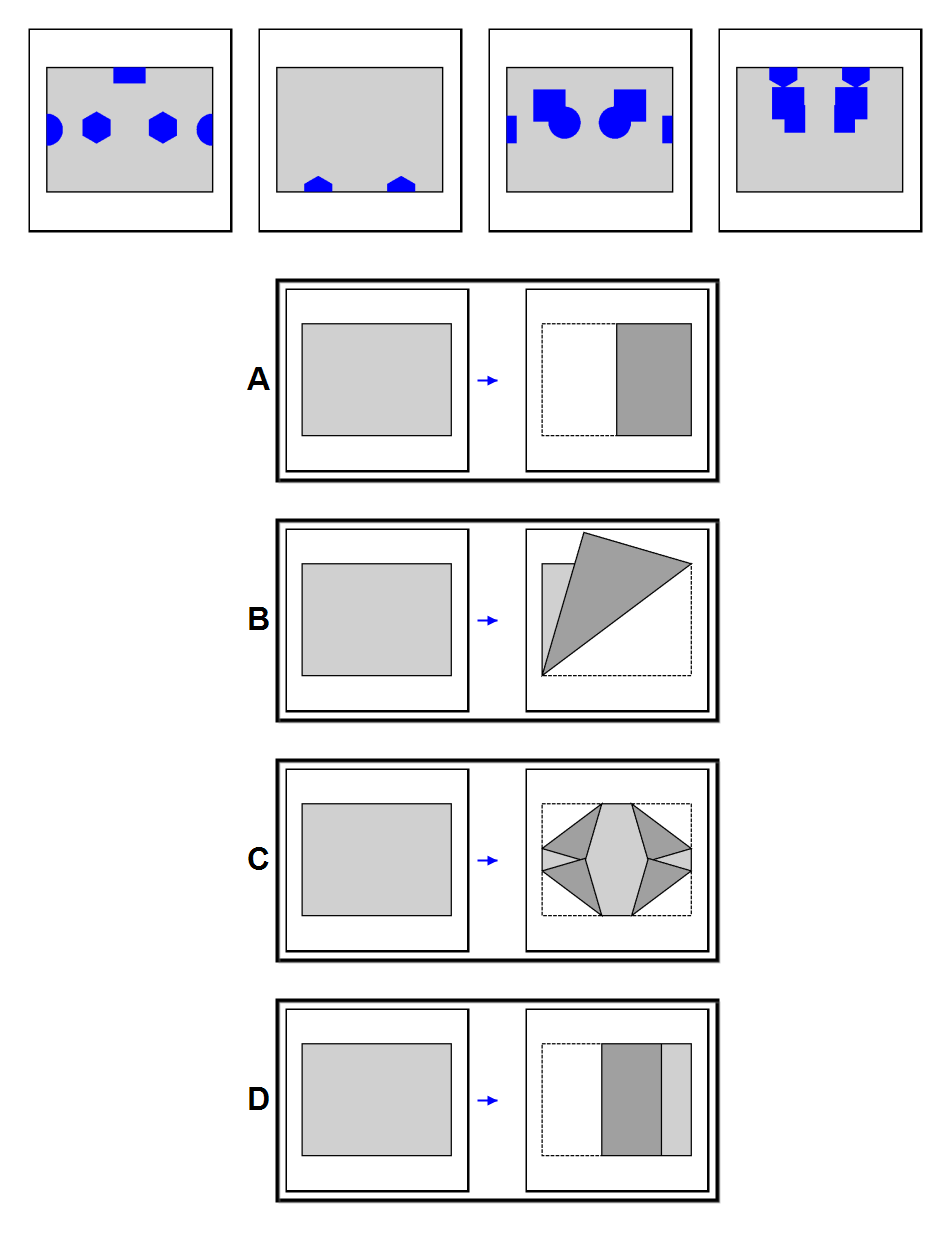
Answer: A